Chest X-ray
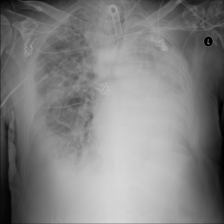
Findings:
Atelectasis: negative
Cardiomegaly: negative
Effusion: negative
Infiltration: positive
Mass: negative
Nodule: negative
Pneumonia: negative
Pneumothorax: negative
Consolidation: positive
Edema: negative
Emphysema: negative
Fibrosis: negative
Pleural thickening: negative
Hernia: negative